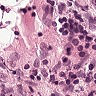
Metastatic tissue present: yes